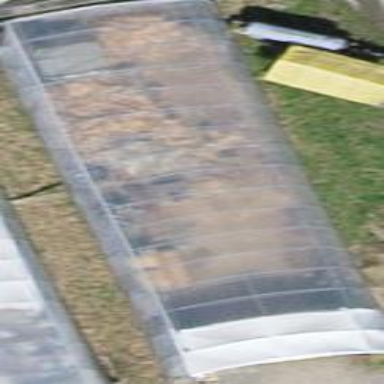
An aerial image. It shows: Greenhouse.